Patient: sex M, age 32
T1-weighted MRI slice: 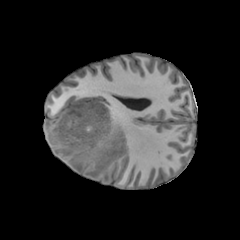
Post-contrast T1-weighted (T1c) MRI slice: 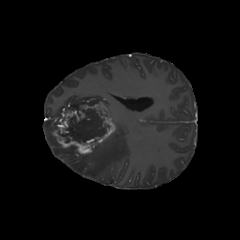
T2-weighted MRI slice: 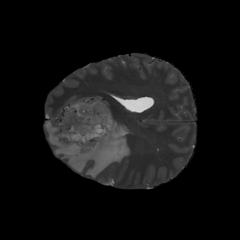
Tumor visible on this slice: yes
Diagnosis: Glioblastoma, IDH-wildtype
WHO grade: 4